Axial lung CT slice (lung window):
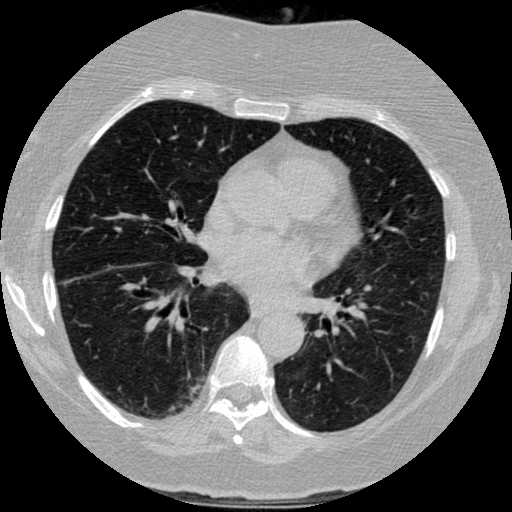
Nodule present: no